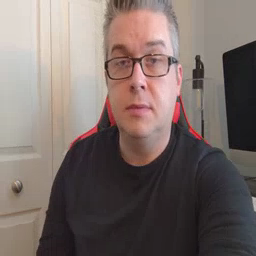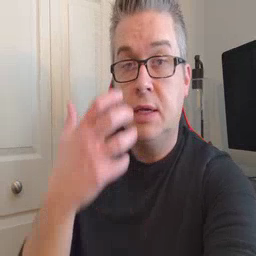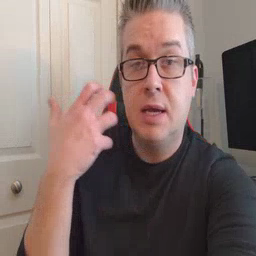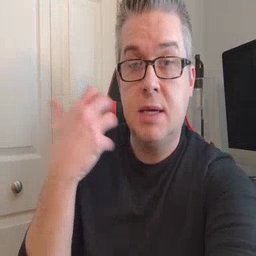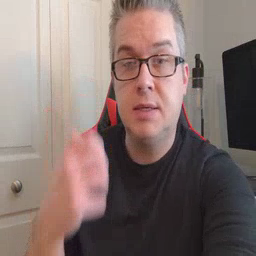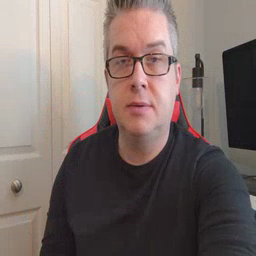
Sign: tiger